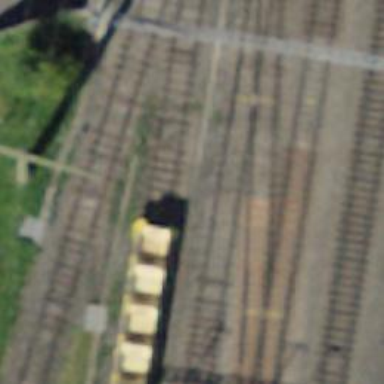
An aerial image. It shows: Single-track electrified railway siding with contact line.